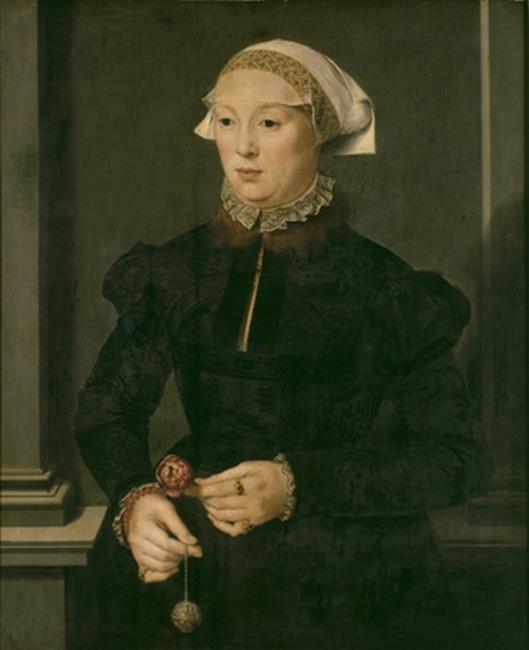
Title: Portrait of a woman with a pomander
Artist: Nicolas de Neufchâtel Bron: M.J. Friedländer volgens eigenhandige notitie M.J. Friedländer op achterzijde foto in foto-archief M.J. Friedländer: 'Muller & Co. / Amst. / * * Neufchatel [onderstreept] / VII 192i / v. mir bestimt. / Brüssel erworb.'
Earliest date: 1561
Latest date: 1561
Genre: painting
Iconography: Pomander
Keywords: woman's portrait, three-quarter length, head to the left, body facing left, standing (position), looking away, flower in the hand, rose, pomander, headcloths, fur collar, architectural background